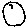
Label: moon